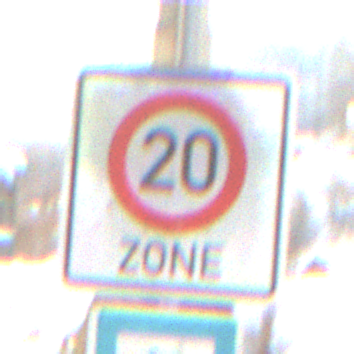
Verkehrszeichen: BeginnZone20
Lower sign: SackgasseRadverkehrDurchlaessig
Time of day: MorningAfternoon
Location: Roofed (Suburban)
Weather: PartlyCloudy
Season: Winter
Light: Natural